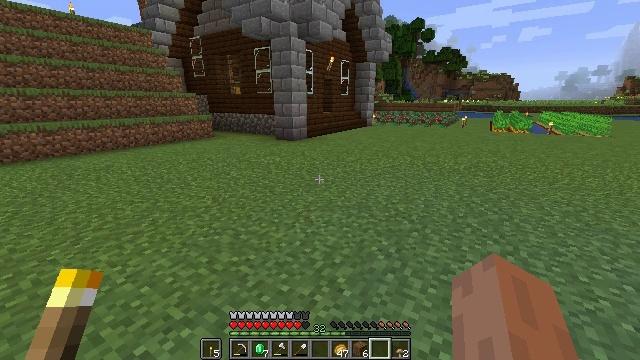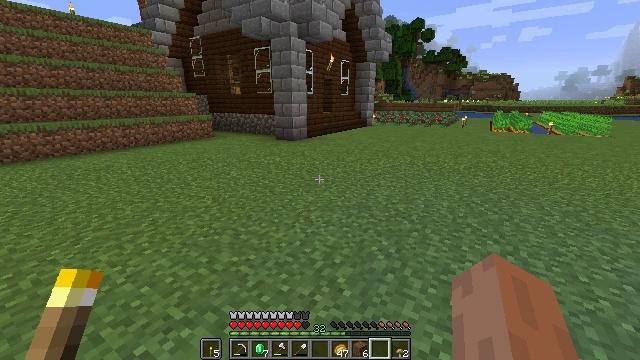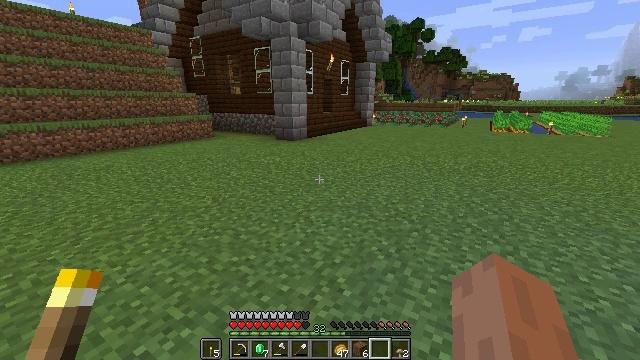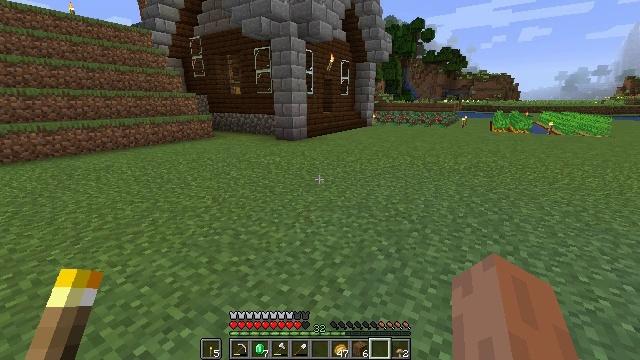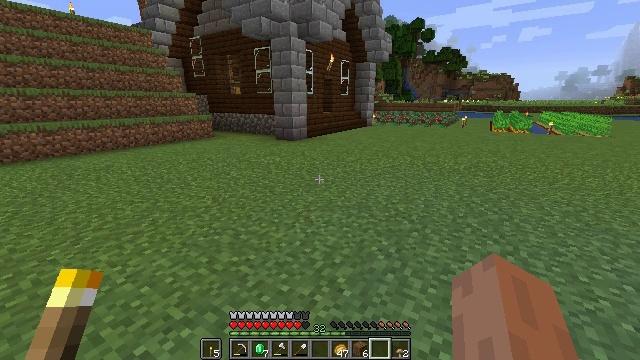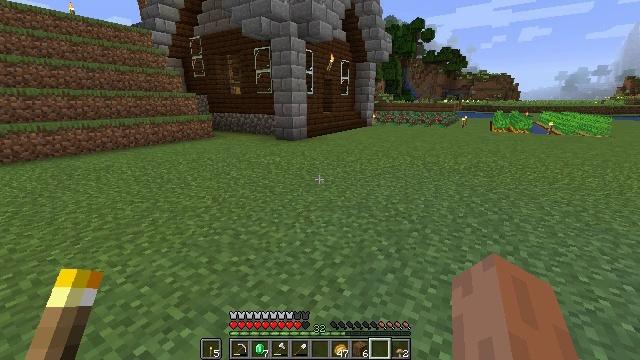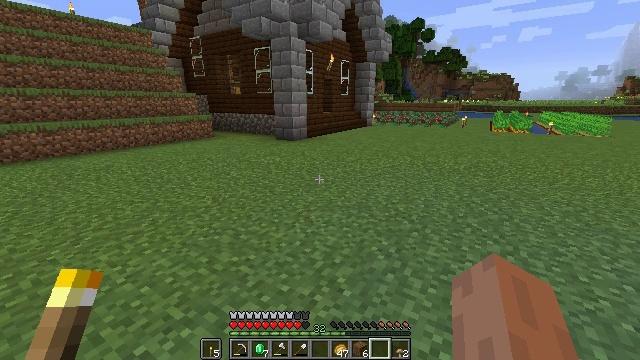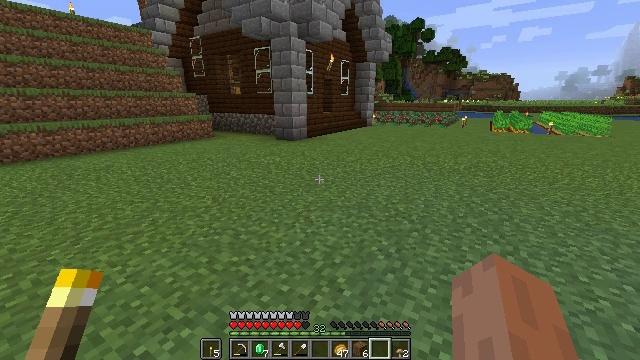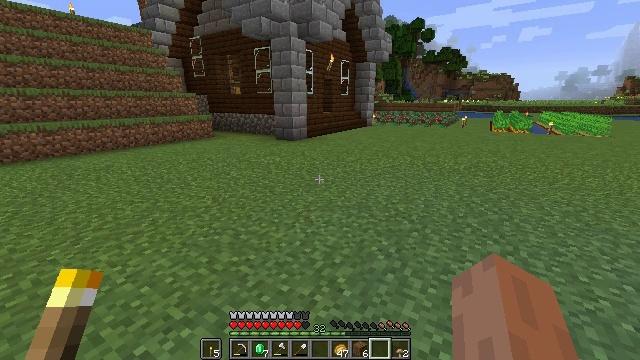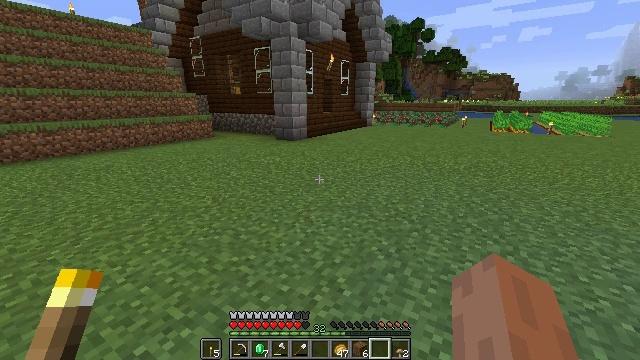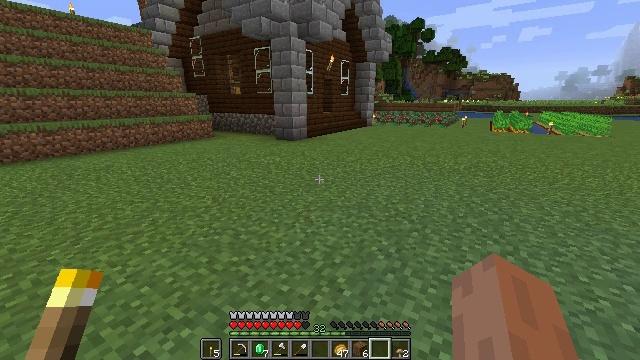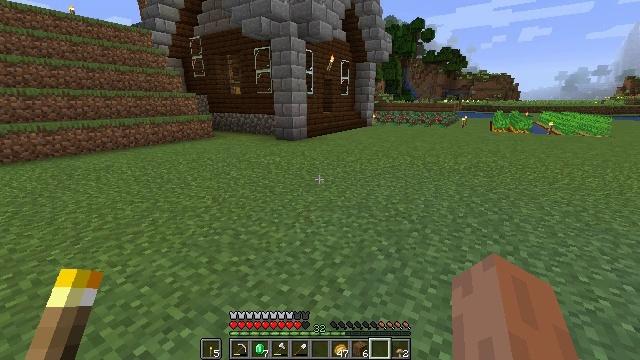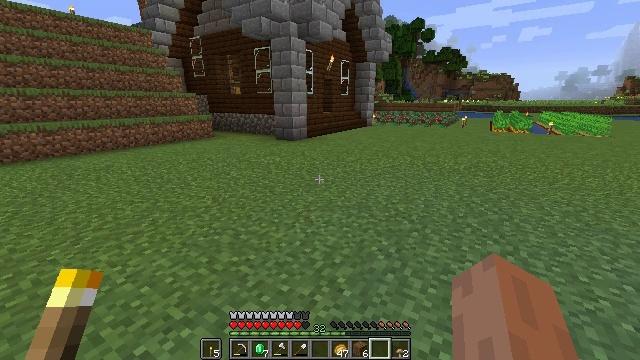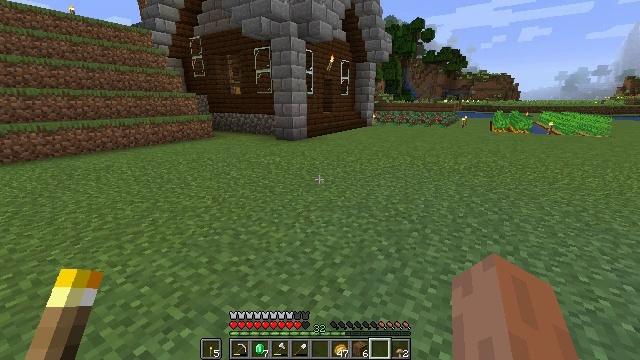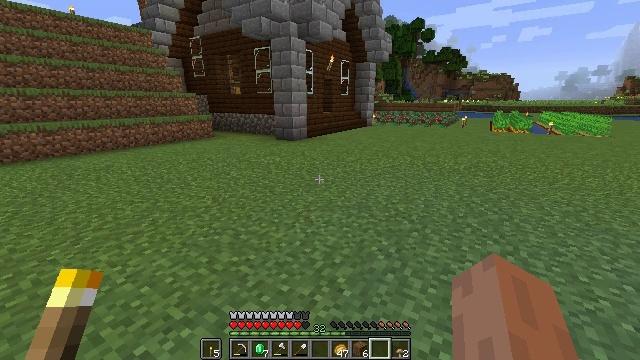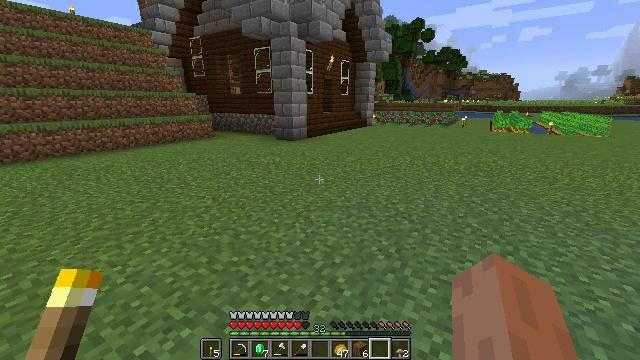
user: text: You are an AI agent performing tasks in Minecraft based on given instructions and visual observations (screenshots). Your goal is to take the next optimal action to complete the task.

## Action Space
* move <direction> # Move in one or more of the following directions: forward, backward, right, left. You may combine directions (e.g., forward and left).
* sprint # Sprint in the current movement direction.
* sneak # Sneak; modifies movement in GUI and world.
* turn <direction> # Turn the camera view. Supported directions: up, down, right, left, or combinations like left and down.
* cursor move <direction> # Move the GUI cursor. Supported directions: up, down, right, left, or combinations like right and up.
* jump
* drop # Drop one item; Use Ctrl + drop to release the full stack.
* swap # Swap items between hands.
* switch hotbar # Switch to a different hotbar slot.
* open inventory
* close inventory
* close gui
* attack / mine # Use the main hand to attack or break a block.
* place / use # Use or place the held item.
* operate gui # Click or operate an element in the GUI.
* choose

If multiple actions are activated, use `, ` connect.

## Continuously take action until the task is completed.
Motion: motion action
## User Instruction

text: Create spruce stairs using a crafting table.
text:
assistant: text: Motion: no_op
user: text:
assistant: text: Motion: no_op
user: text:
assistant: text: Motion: no_op
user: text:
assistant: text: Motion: no_op
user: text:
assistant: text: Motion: no_op
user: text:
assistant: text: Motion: no_op
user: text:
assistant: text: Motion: no_op
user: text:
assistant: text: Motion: no_op
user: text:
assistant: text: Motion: no_op
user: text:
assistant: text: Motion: no_op
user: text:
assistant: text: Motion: no_op
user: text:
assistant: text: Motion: no_op
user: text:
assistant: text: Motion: no_op
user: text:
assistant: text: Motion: no_op
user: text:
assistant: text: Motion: no_op
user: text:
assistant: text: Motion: no_op
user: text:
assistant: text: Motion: no_op
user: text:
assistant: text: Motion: no_op
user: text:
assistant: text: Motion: no_op
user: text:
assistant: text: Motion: no_op
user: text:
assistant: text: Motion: no_op
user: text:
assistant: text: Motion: no_op
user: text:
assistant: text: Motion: no_op
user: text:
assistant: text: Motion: no_op
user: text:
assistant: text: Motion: no_op
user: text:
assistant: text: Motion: no_op
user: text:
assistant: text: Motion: no_op
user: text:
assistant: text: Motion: no_op
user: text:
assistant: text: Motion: no_op
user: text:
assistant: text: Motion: no_op